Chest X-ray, PA view. Patient: 26 years old, sex F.
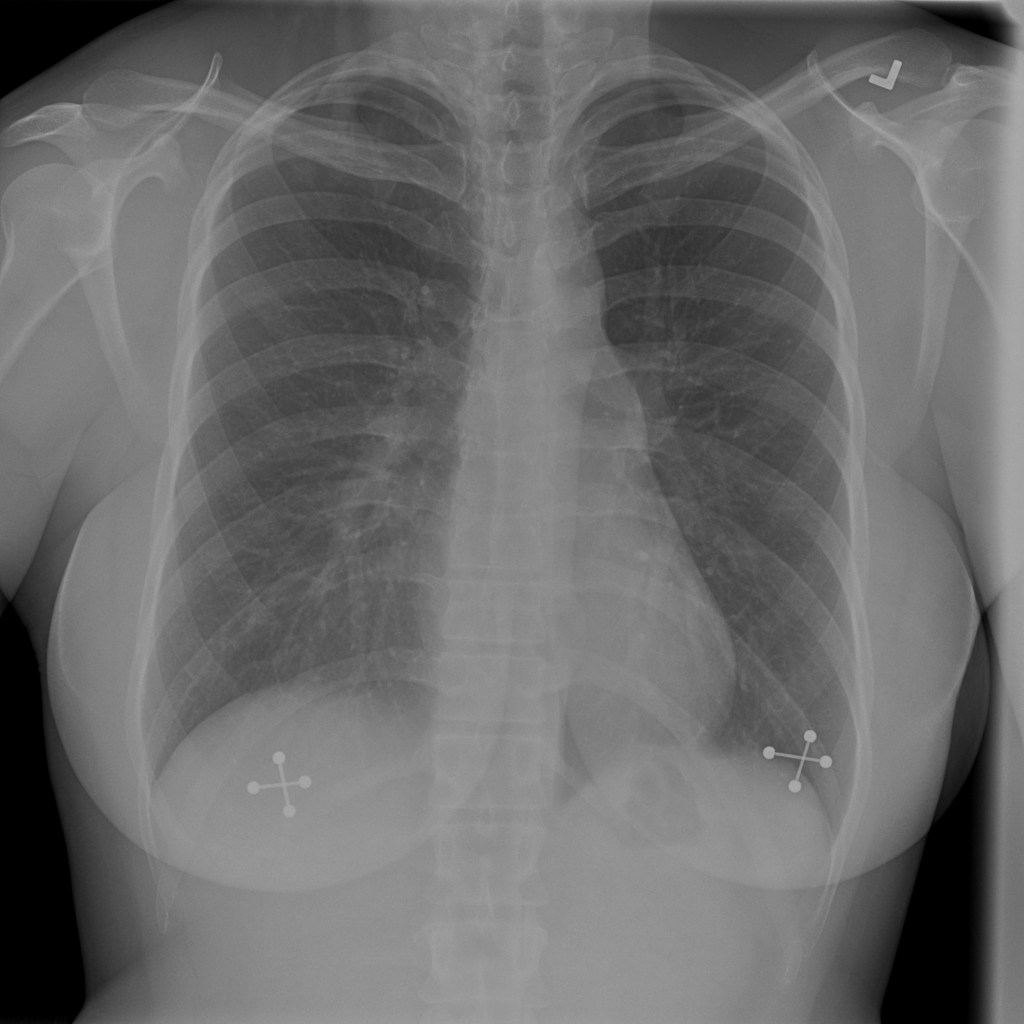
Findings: No Finding